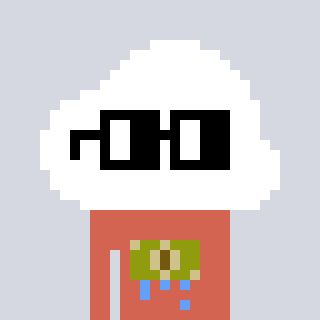
a pixel art character with square black glasses, a cloud-shaped head and a peachy-colored body on a cool background